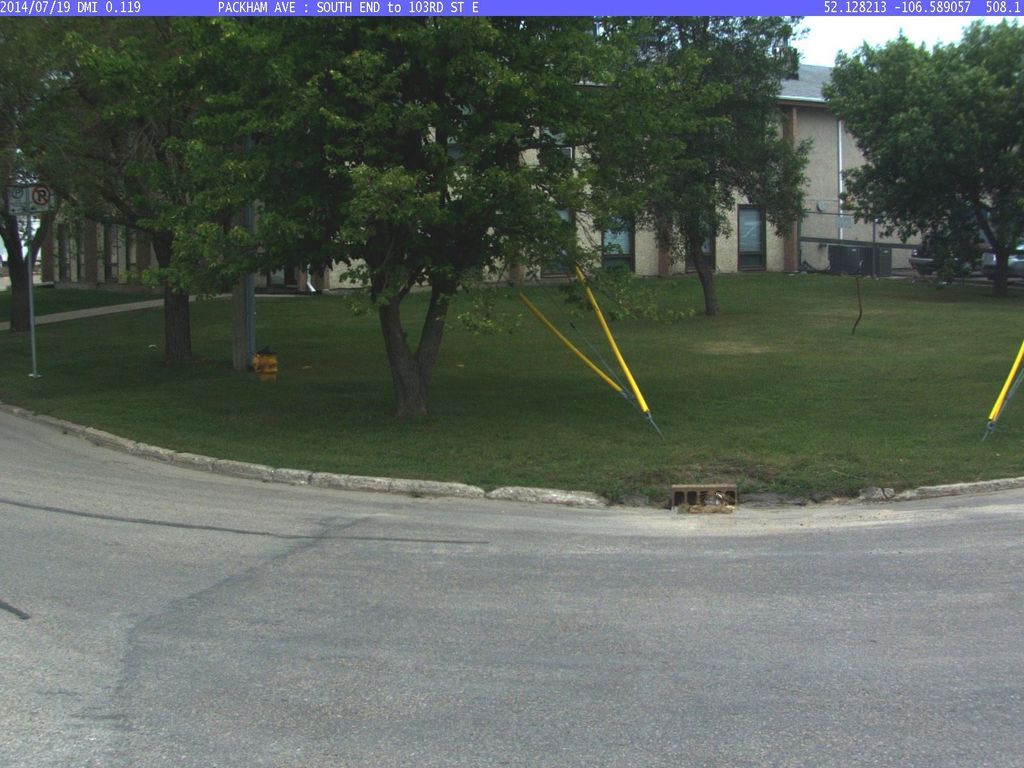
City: saskatoon